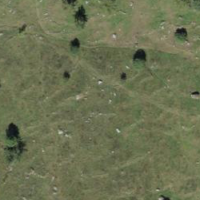
EUNIS habitat code: 23
Species observed at this site:
Chorthippus brunneus